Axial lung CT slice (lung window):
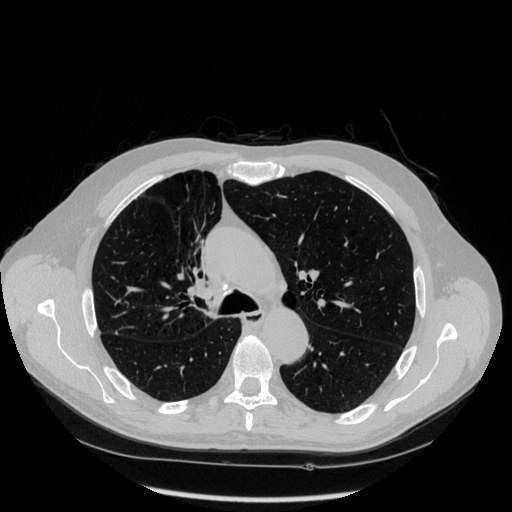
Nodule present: no